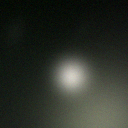
Screen state: off